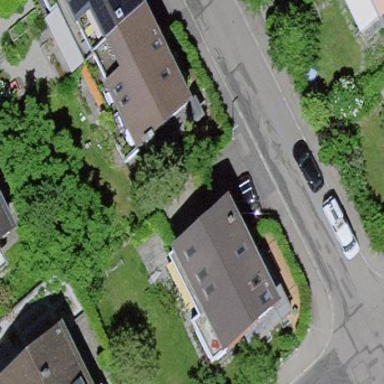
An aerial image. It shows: Building.